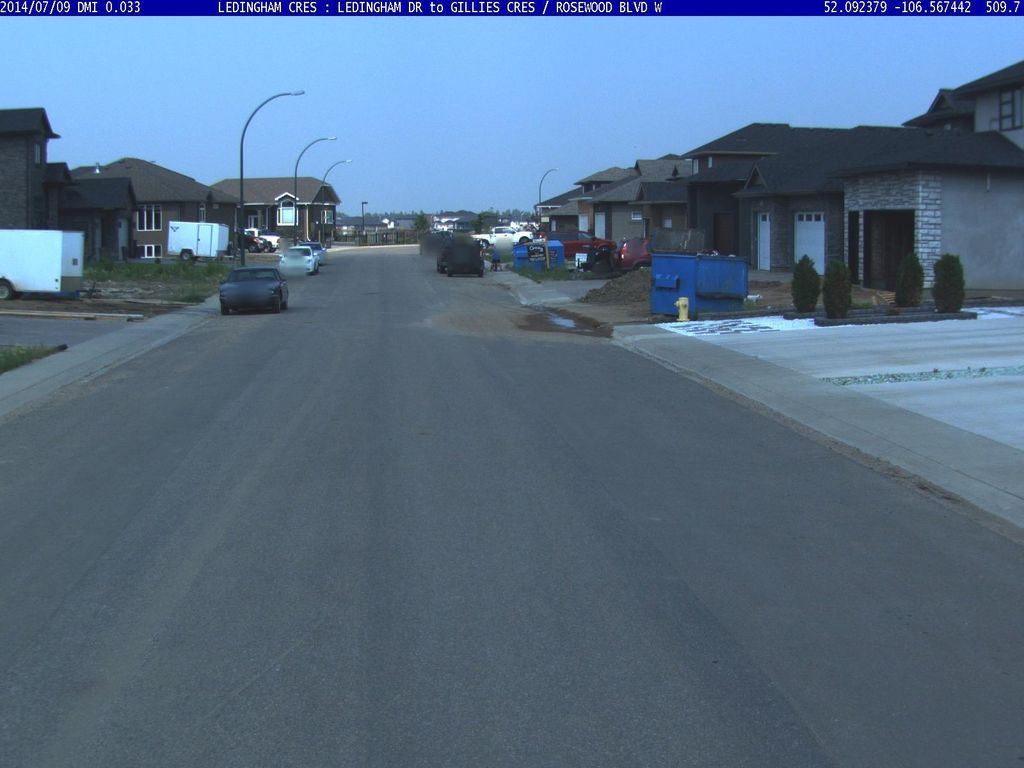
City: saskatoon